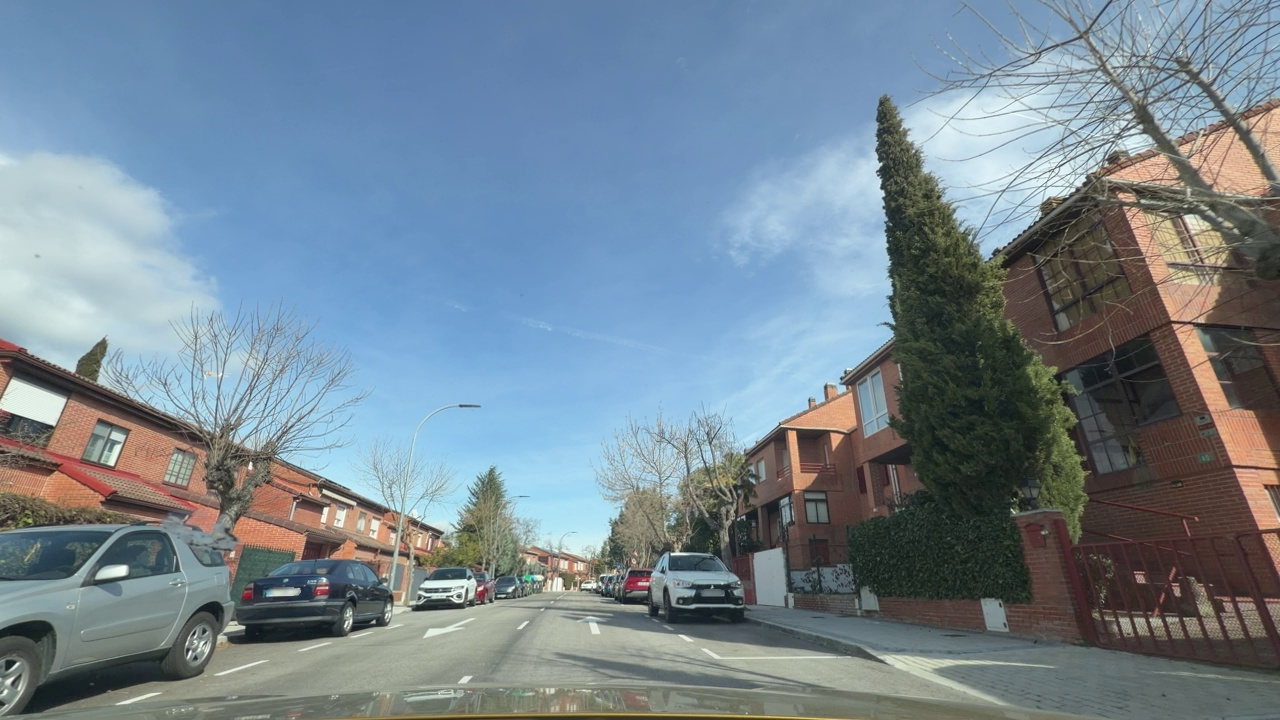
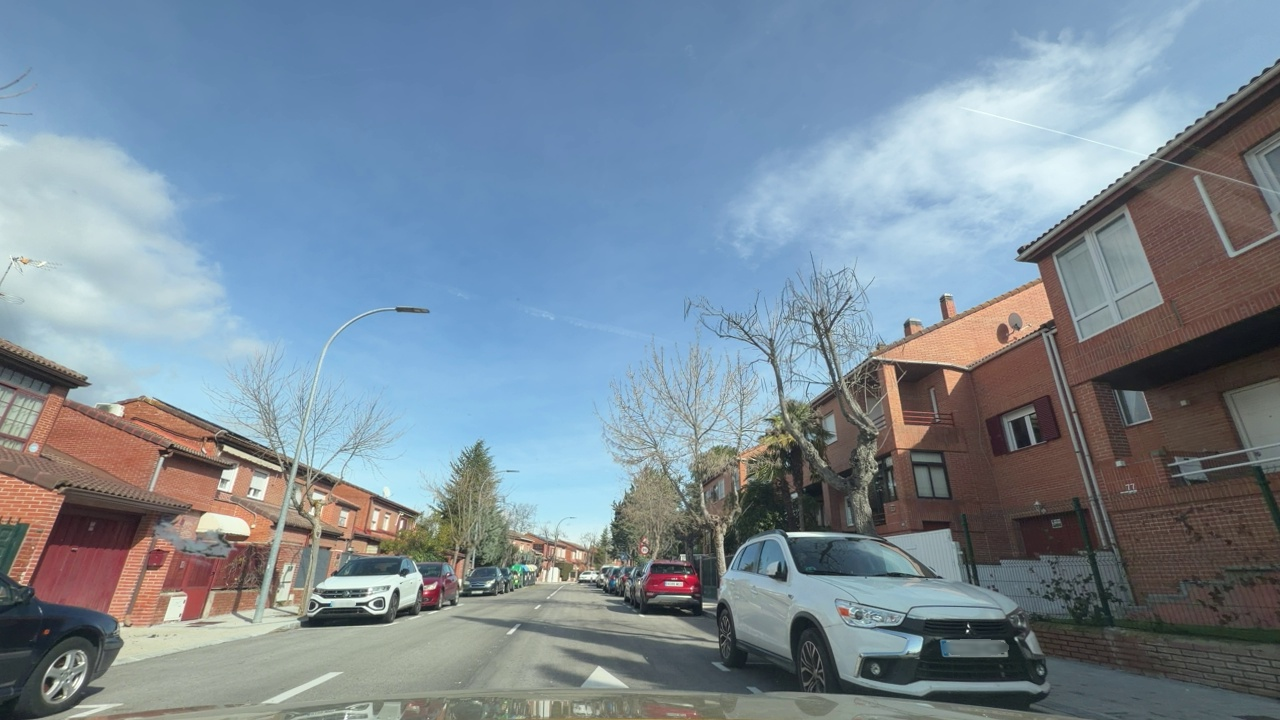
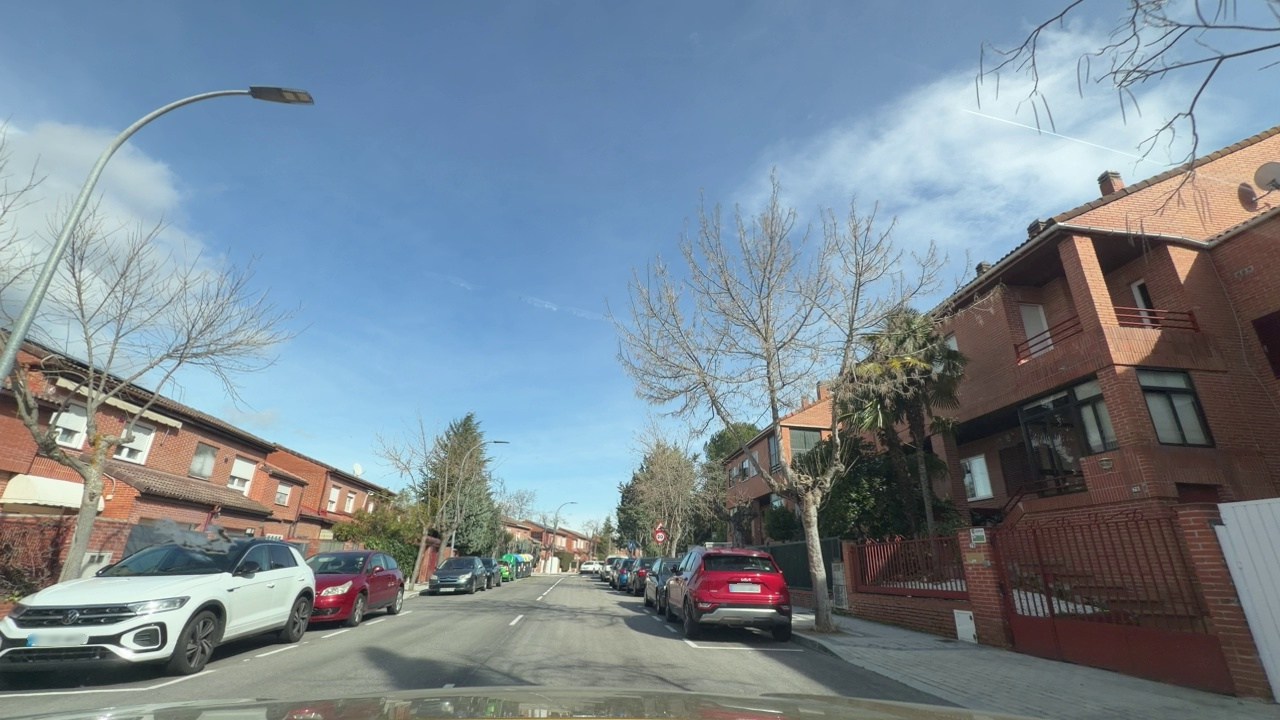
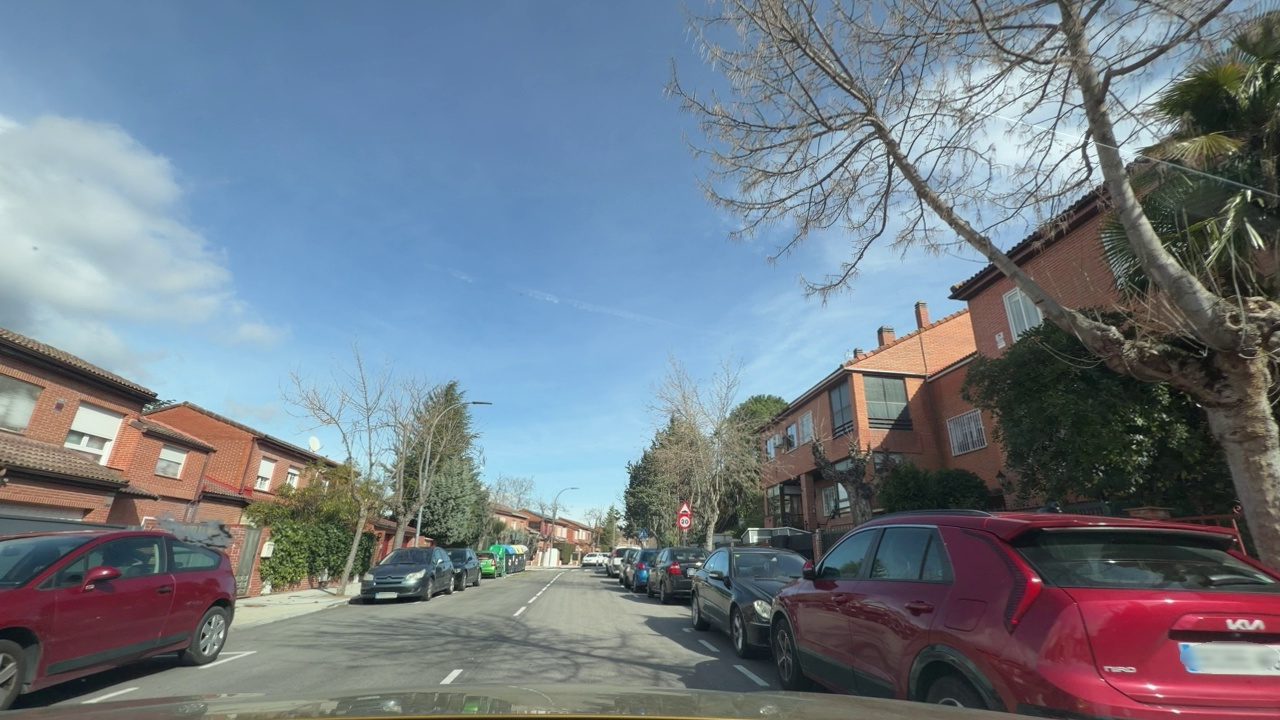
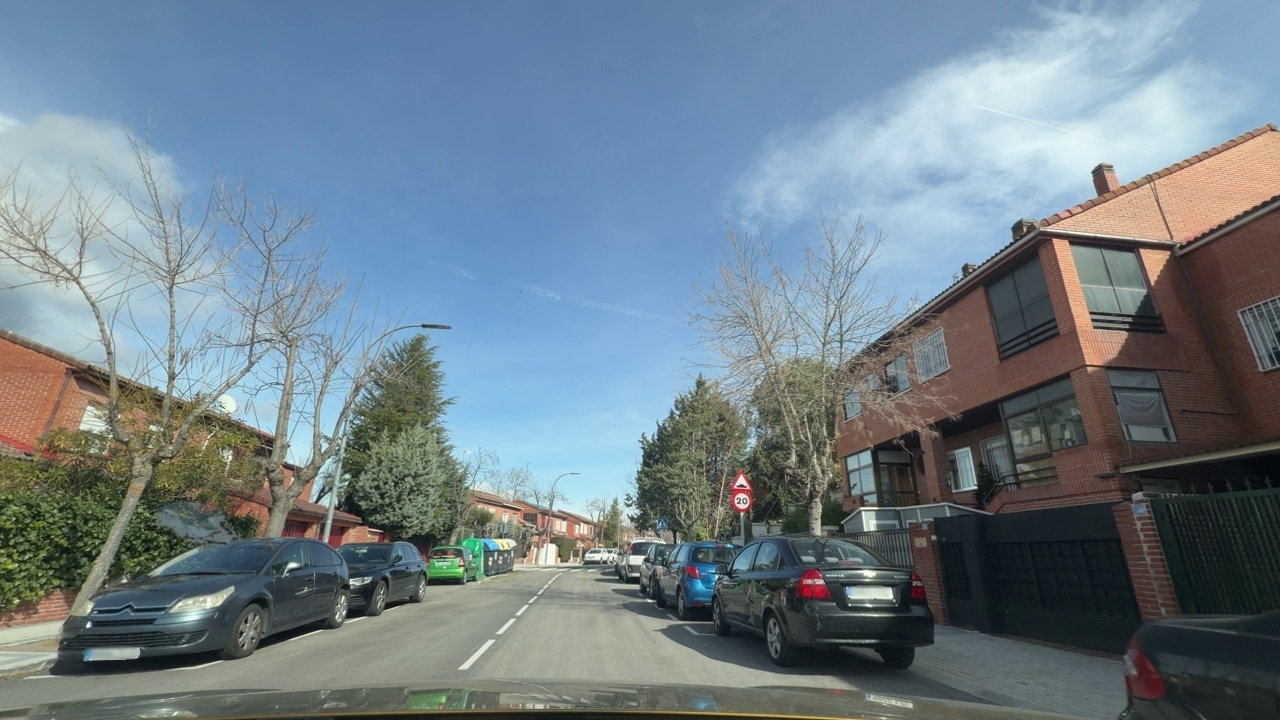
Situation: empty
Question: Does the environment indicate an urban road where curbside parking is permitted?
Answer: Yes
Reasoning: Buildings and cars parked on right and left curbside indicate an urban environment.

Situation: empty
Question: Is the ego vehicle traveling in a middle lane with traffic lanes on both sides?
Answer: No
Reasoning: The ego vehicle is travelling in the right lane of a two way urban road.

Situation: empty
Question: Are vehicles present on the left side of the ego lane?
Answer: Yes
Reasoning: There are parked vehicles both on the left and the right side of the ego lane.

Situation: empty
Question: Is the ego vehicle traveling on a narrow street with sidewalks or bike lanes directly adjacent to the roadway?
Answer: Yes
Reasoning: The roadway has sidewalks next to it on both ways.